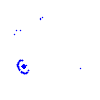
Particle: kaon